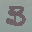
Label: 3